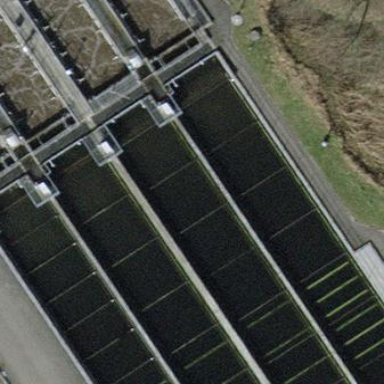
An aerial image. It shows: Body of wastewater.